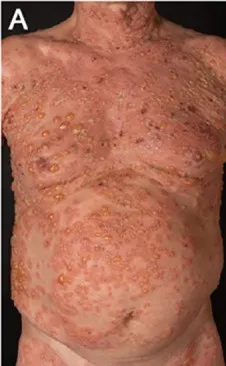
Case 1: In October 2023, a 60-year-old male presented to us with multiple blisters on erythematous skin (A). A treatment with topical and oral steroids was administered plus intravenous immunoglobulins and dapsone as add-on therapy.
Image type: medical_photograph (skin_photograph)